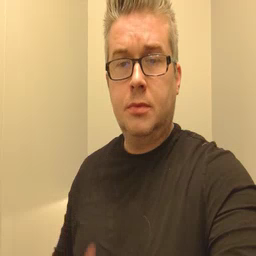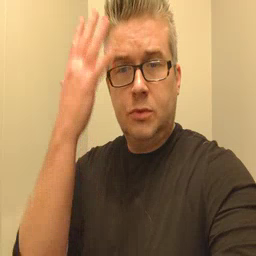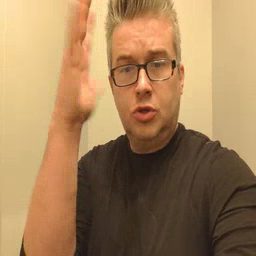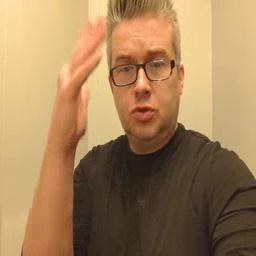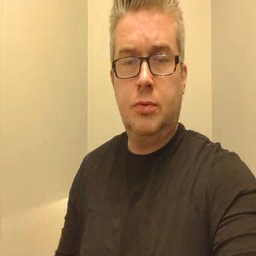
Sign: tree